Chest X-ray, PA view. Patient: 36 years old, sex F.
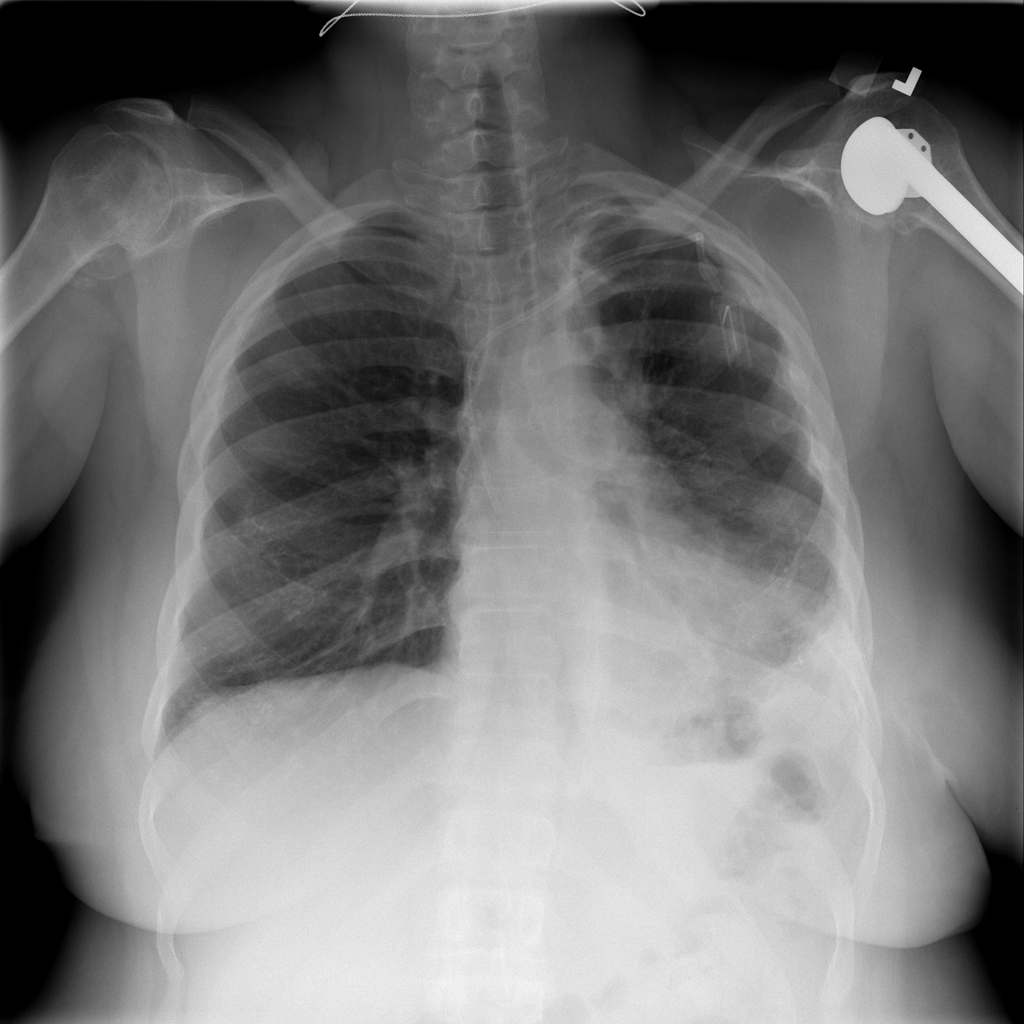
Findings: No Finding